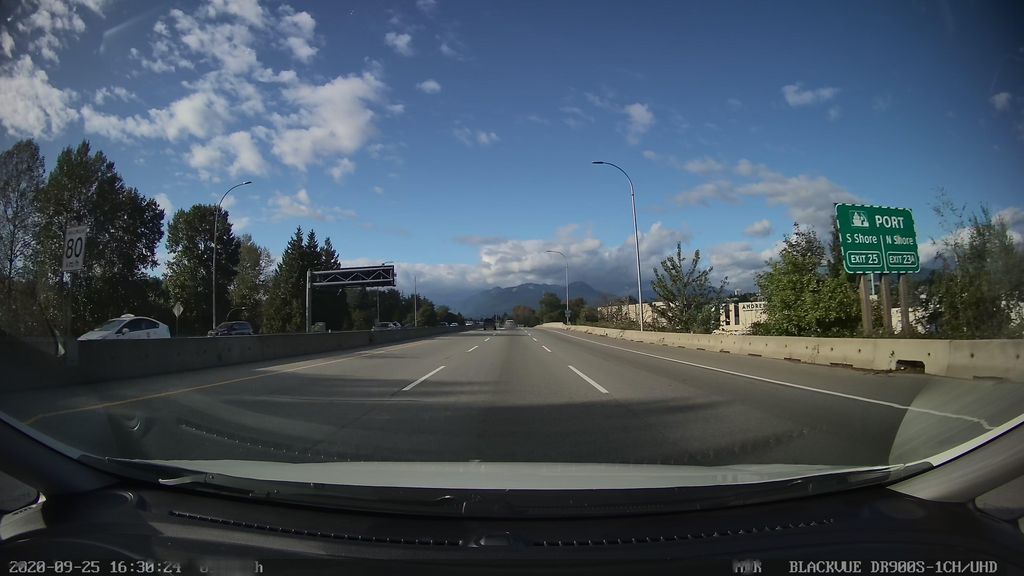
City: vancouver